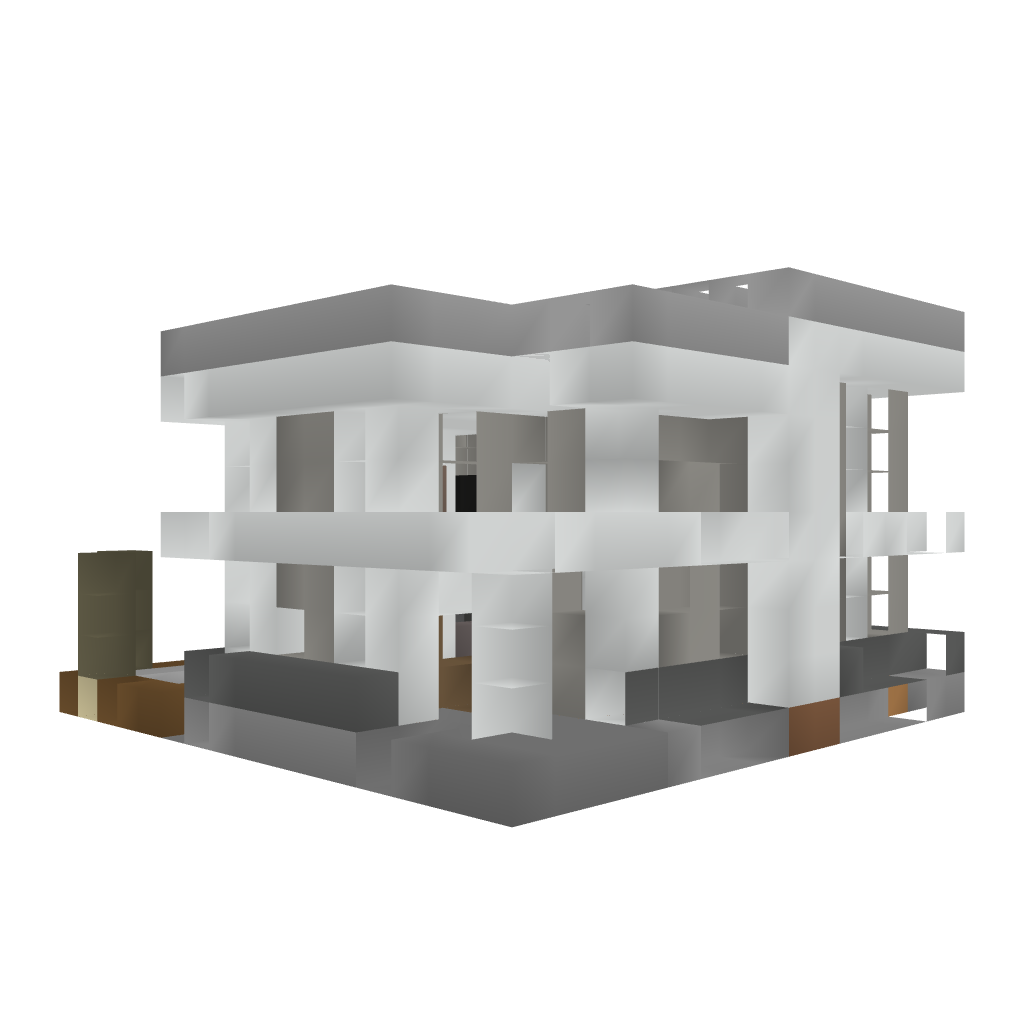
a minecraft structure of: Modern House 2